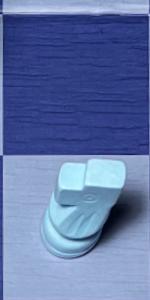
Label: Knight_White